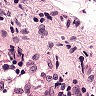
Metastatic tissue present: no